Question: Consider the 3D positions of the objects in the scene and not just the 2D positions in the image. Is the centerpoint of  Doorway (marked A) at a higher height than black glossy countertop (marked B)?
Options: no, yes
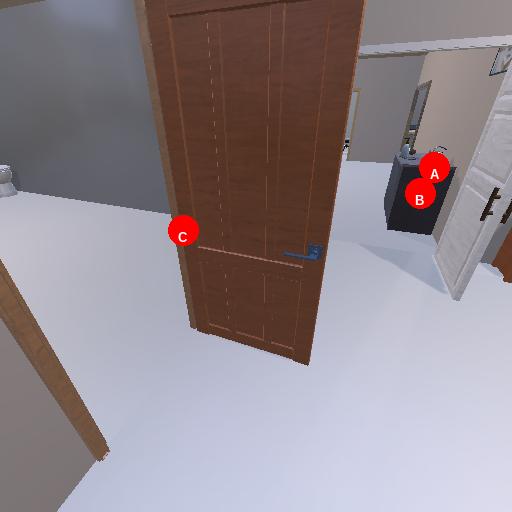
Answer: no